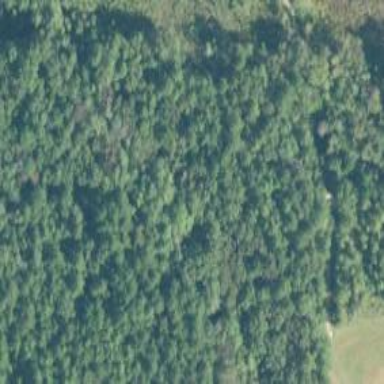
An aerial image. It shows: Mixed leaf woodland.